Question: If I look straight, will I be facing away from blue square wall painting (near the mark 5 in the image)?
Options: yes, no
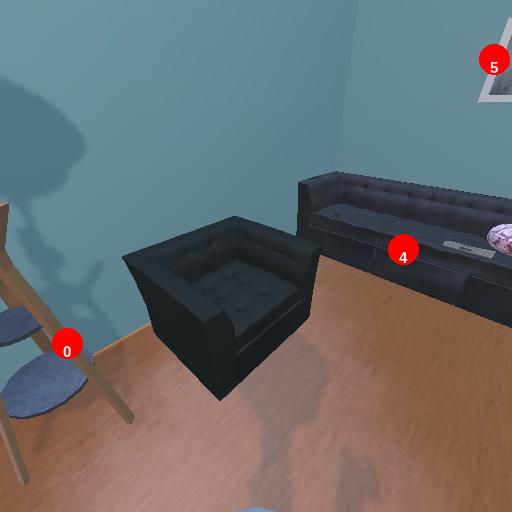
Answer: yes